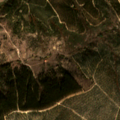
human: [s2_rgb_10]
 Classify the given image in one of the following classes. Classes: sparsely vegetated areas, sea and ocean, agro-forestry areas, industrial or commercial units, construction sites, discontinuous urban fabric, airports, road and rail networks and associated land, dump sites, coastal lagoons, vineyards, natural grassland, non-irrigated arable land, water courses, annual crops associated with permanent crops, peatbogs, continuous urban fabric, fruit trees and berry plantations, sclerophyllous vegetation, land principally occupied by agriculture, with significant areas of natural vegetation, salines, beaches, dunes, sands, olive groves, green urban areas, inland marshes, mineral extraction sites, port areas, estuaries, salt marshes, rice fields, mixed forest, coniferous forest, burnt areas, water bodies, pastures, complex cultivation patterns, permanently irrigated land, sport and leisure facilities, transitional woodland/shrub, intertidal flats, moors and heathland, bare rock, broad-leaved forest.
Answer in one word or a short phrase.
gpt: broad-leaved forest, transitional woodland/shrub